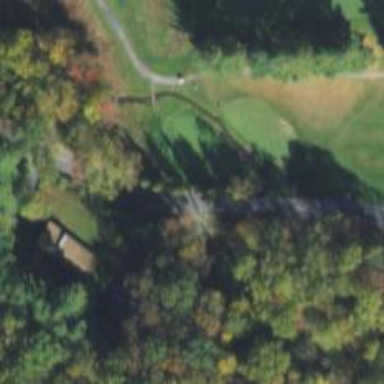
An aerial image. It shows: Path bridge over golf path.